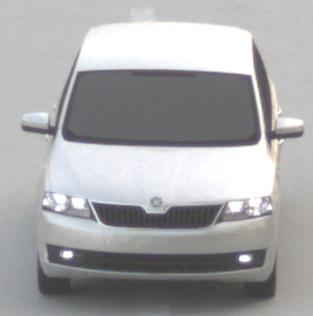
Make: Skoda
Model: Rapid Spaceback 1.2 TSI
Detailed model: Rapid Spaceback
Model produced from: 2013/10
Model produced until: 2015/04
Doors: 5
Color: white
Road condition: dry road
Daytime: sunrise or sunset
Contrast: low contrast